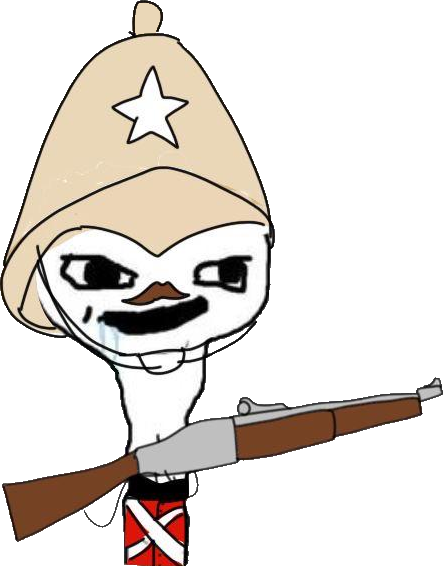
Label: 5_Brainlet